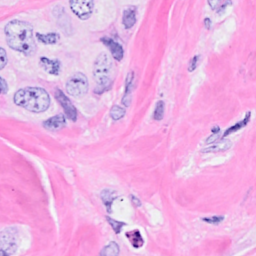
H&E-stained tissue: Breast